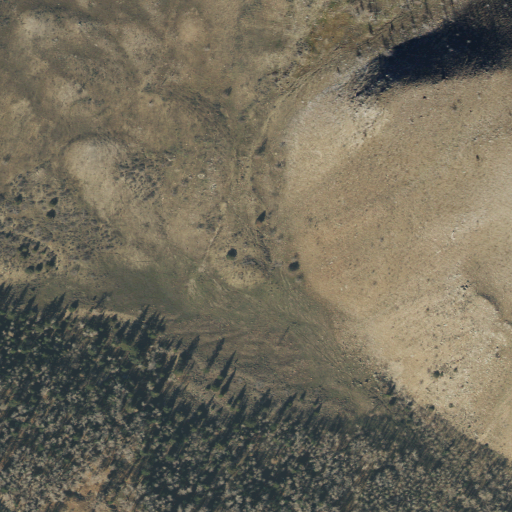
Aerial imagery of valley in Utah named Raspberry Draw containing grassland, deciduous forest, shrub, and evergreen forest